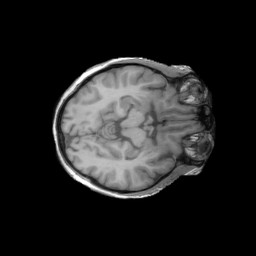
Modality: T1w
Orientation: axial
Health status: ill
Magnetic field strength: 3 T